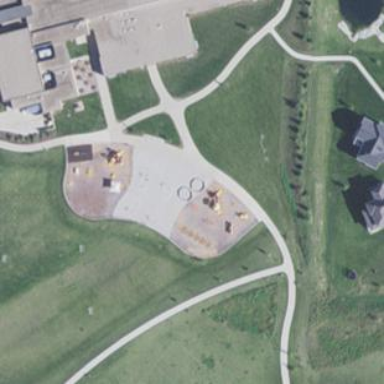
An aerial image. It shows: Playground area for leisure activities on the land.